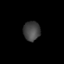
Tissue: skin
Cell type: Myeloid cells
Senescence score: 0.6898
Nuclear area (px): 320
Mean DAPI intensity: 67.784